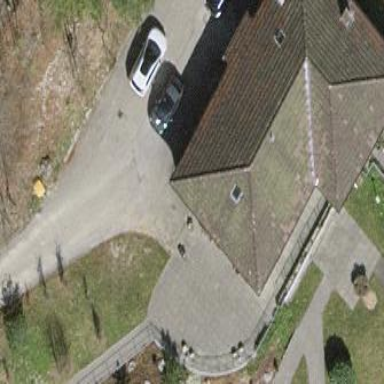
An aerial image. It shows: Detached building.